Field crop: maize
Growth stage: 2
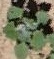
Species: chenopodium